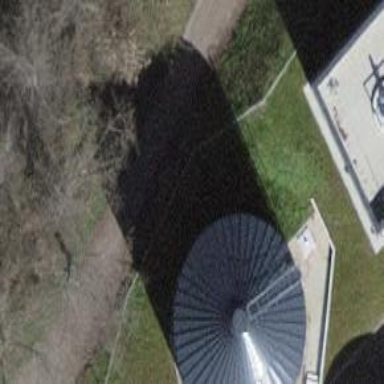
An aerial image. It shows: Building that serves as silo.